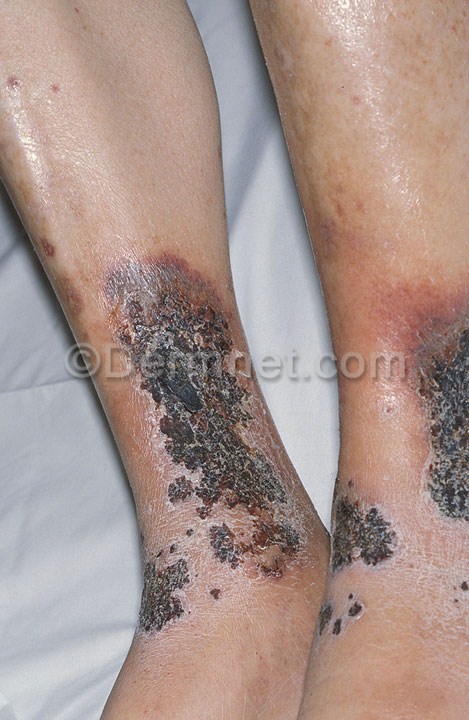
Disease: Vasculitis Photos